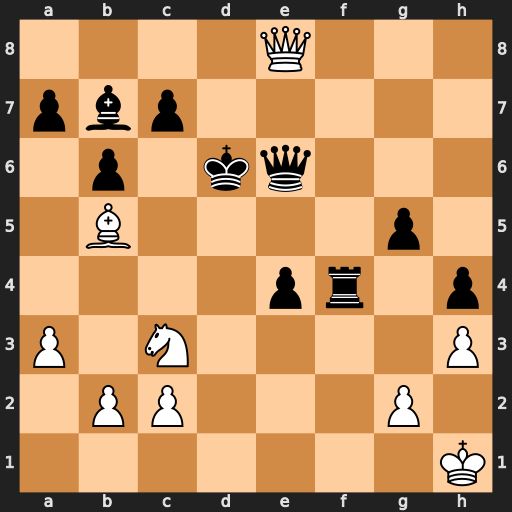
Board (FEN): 4Q3/pbp5/1p1kq3/1B4p1/4pr1p/P1N4P/1PP3P1/7K
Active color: w
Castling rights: -
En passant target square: -
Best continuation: Qd8+ Ke5 Qxc7+ Kf6 Qxb7